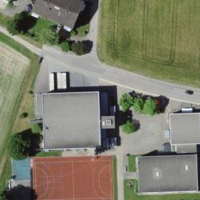
EUNIS habitat code: 54
Species observed at this site:
Cardamine pratensis